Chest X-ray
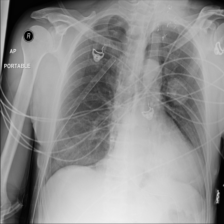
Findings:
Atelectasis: negative
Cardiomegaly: negative
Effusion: negative
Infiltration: negative
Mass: negative
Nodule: negative
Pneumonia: negative
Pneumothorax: negative
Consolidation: negative
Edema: negative
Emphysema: negative
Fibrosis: negative
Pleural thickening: negative
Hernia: negative